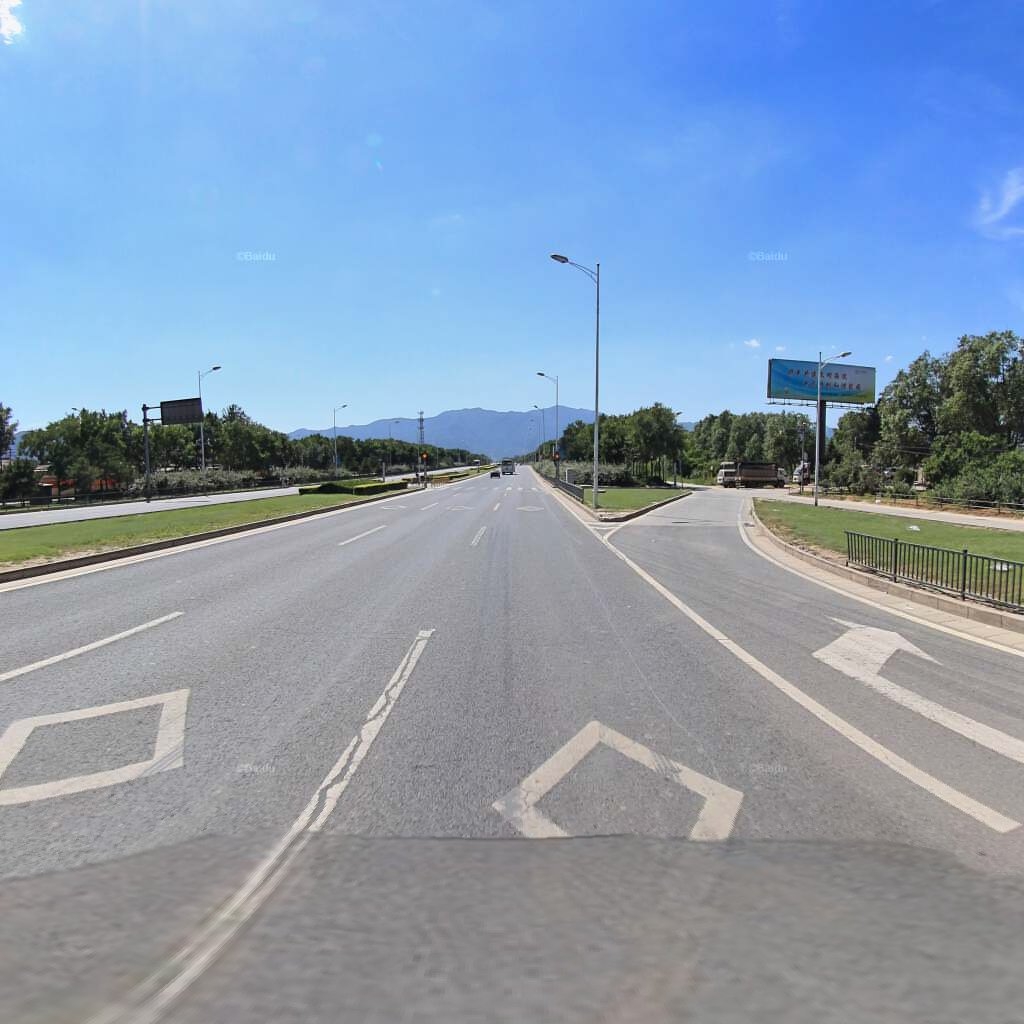
Region: Haidian
Road damage annotations: longitudinal patch